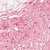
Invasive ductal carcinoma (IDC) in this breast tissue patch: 0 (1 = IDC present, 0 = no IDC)